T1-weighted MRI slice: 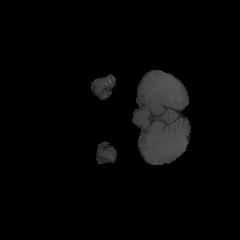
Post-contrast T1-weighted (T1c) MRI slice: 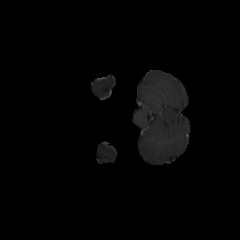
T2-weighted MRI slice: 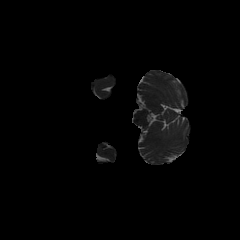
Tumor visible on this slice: no